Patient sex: F
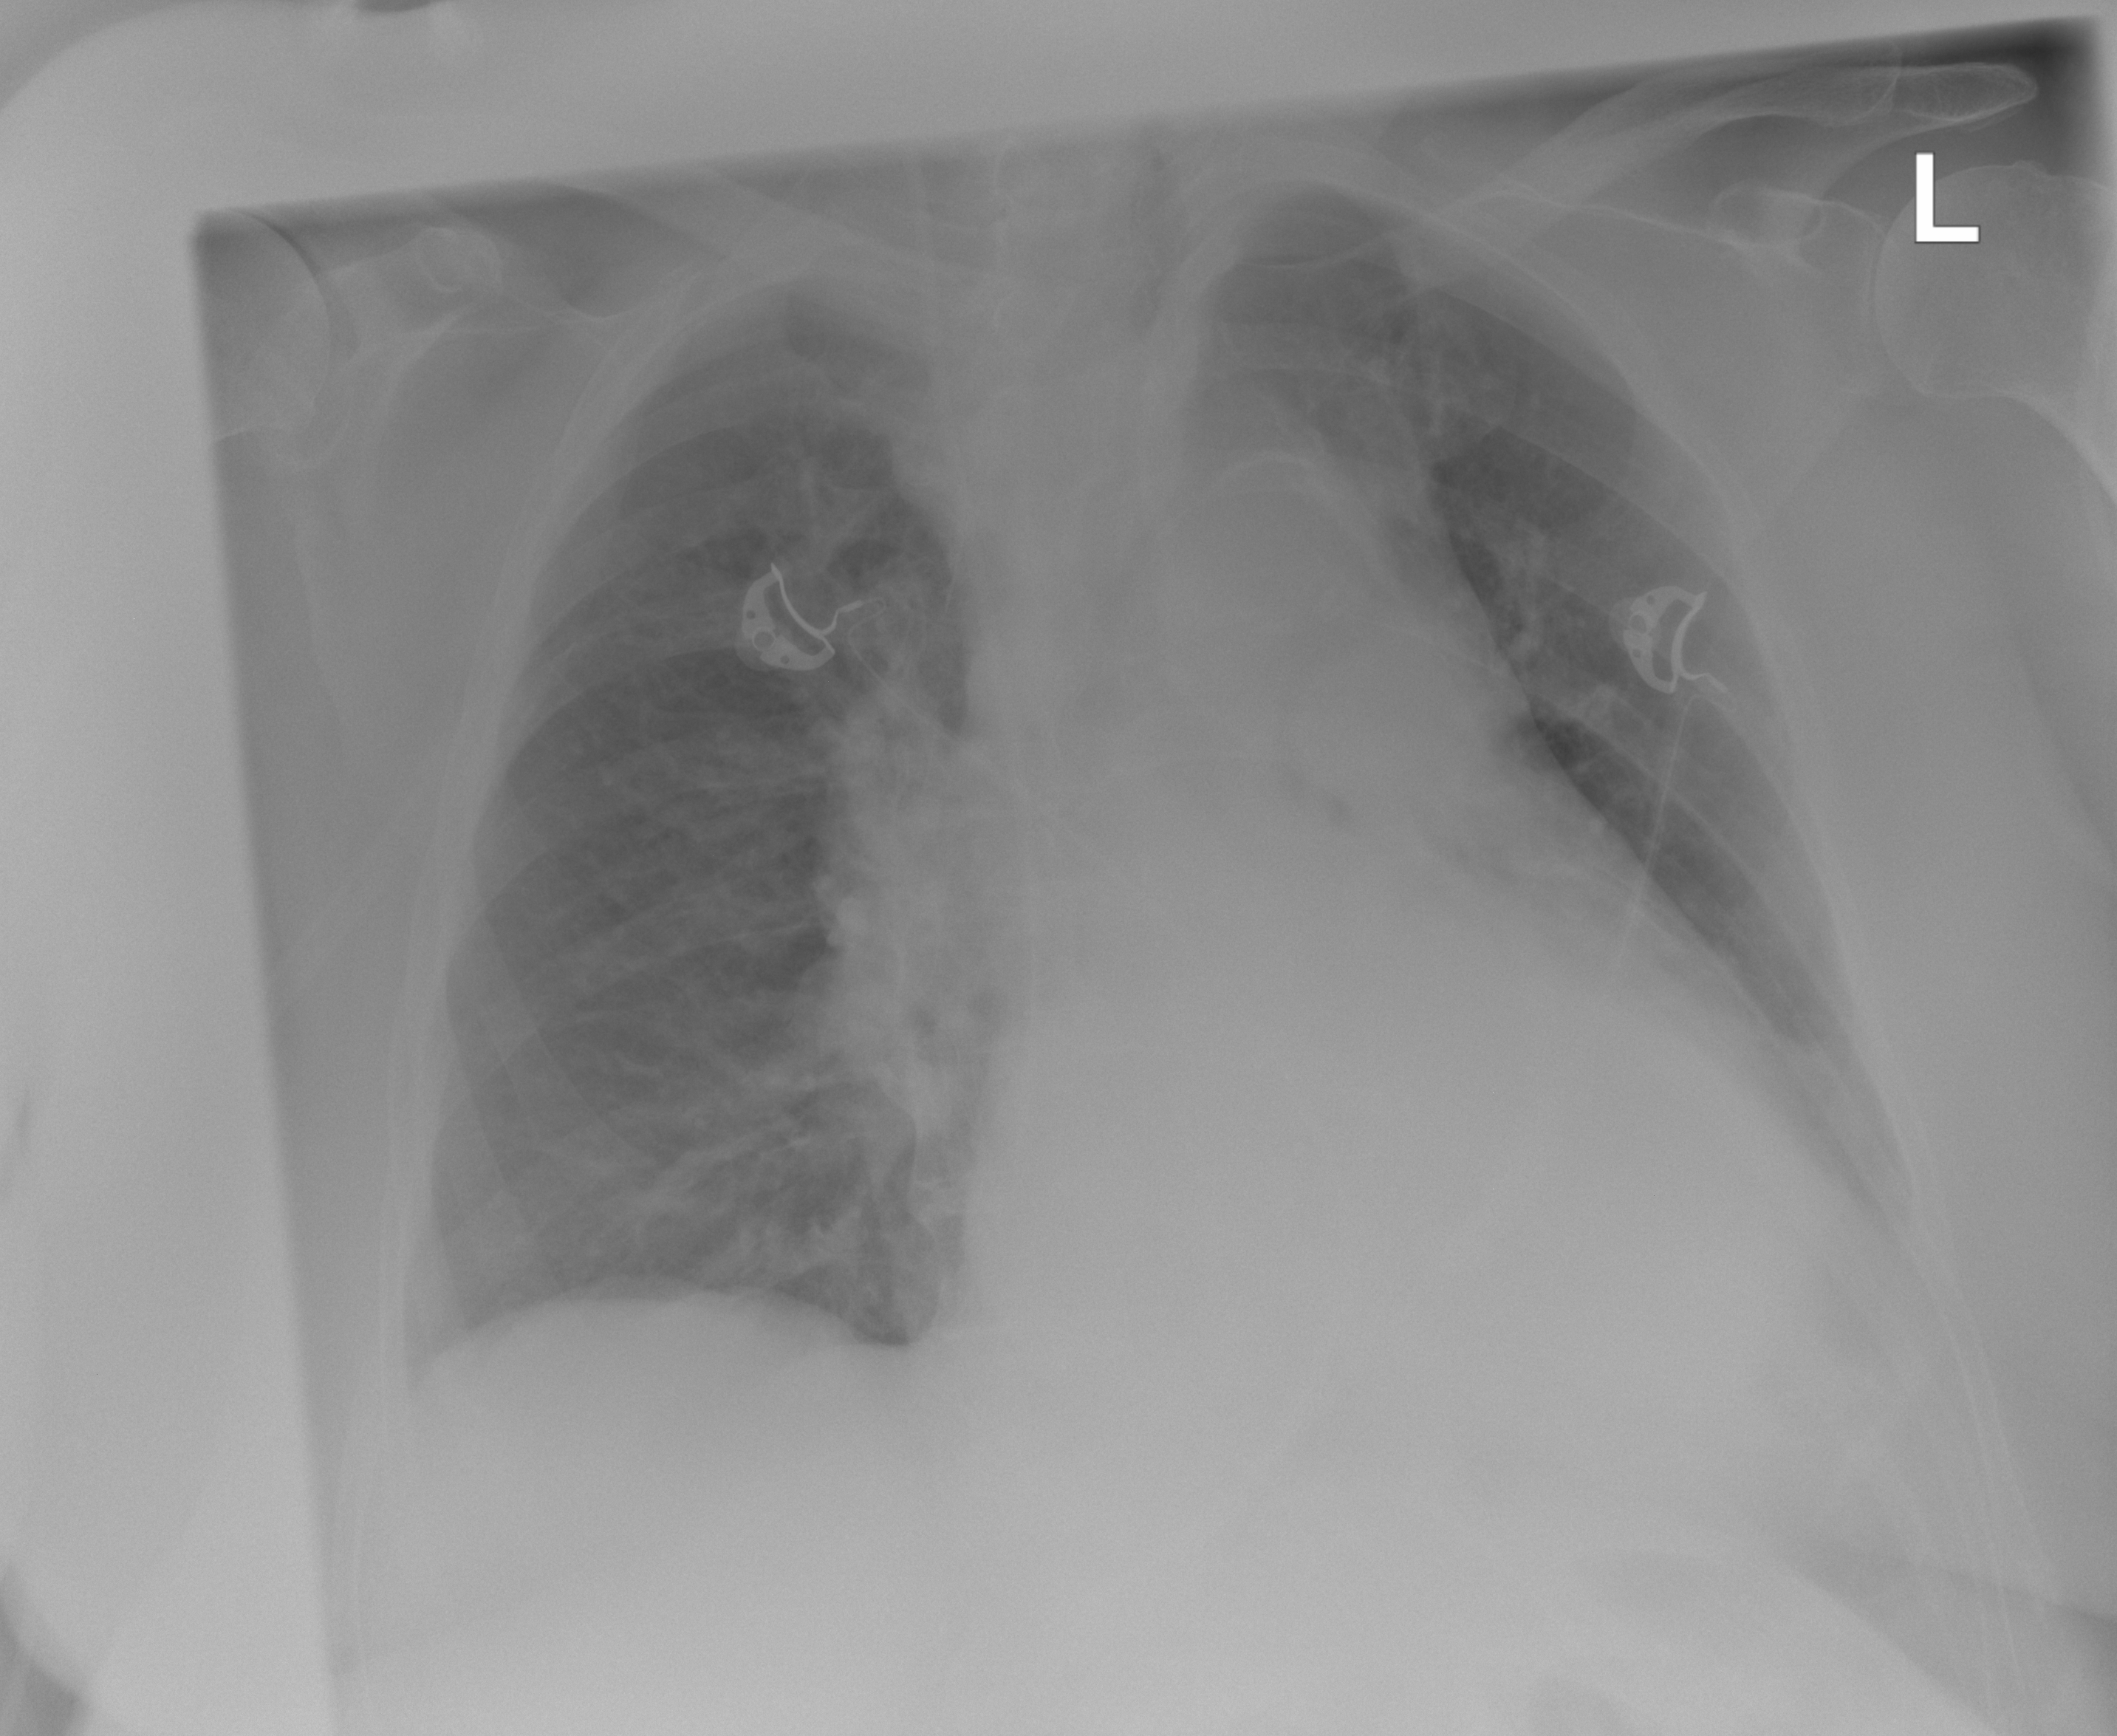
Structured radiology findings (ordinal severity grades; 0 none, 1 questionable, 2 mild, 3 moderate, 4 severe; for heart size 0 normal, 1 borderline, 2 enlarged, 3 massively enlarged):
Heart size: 2
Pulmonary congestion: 1
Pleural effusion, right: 0
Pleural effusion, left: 1
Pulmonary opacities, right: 0
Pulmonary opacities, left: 0
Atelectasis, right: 0
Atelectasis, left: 0